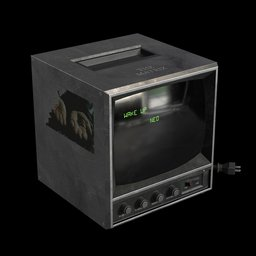
Label: electronics